Interaction volume radius: 10 \u00c5
Interaction volume height: 10 \u00c5
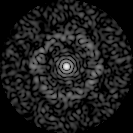
Disorder parameter: 0.8655